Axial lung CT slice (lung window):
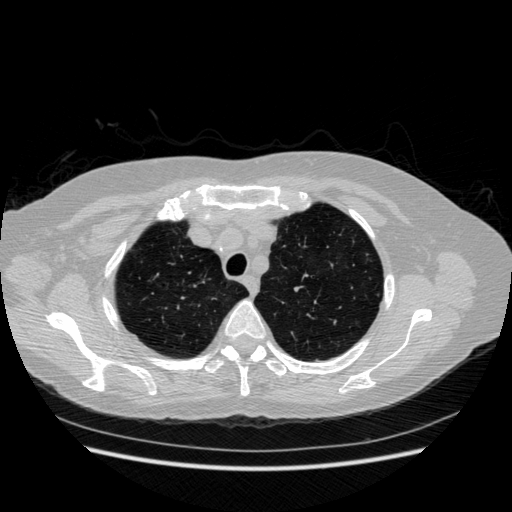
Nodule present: no